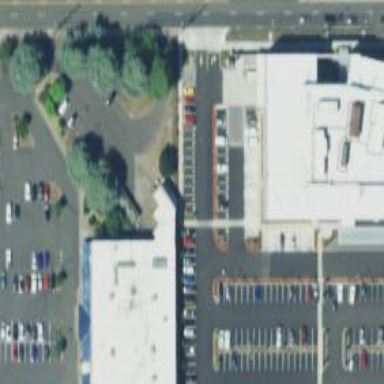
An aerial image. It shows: Parking space is available.